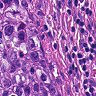
Metastatic tissue present: yes